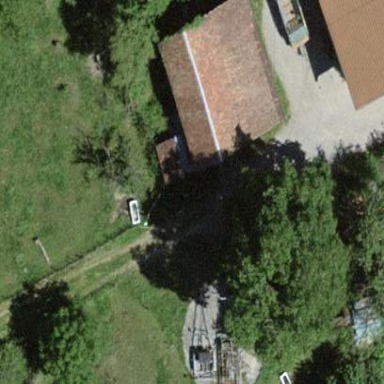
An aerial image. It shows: Rural barn.